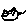
Label: bird